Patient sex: F
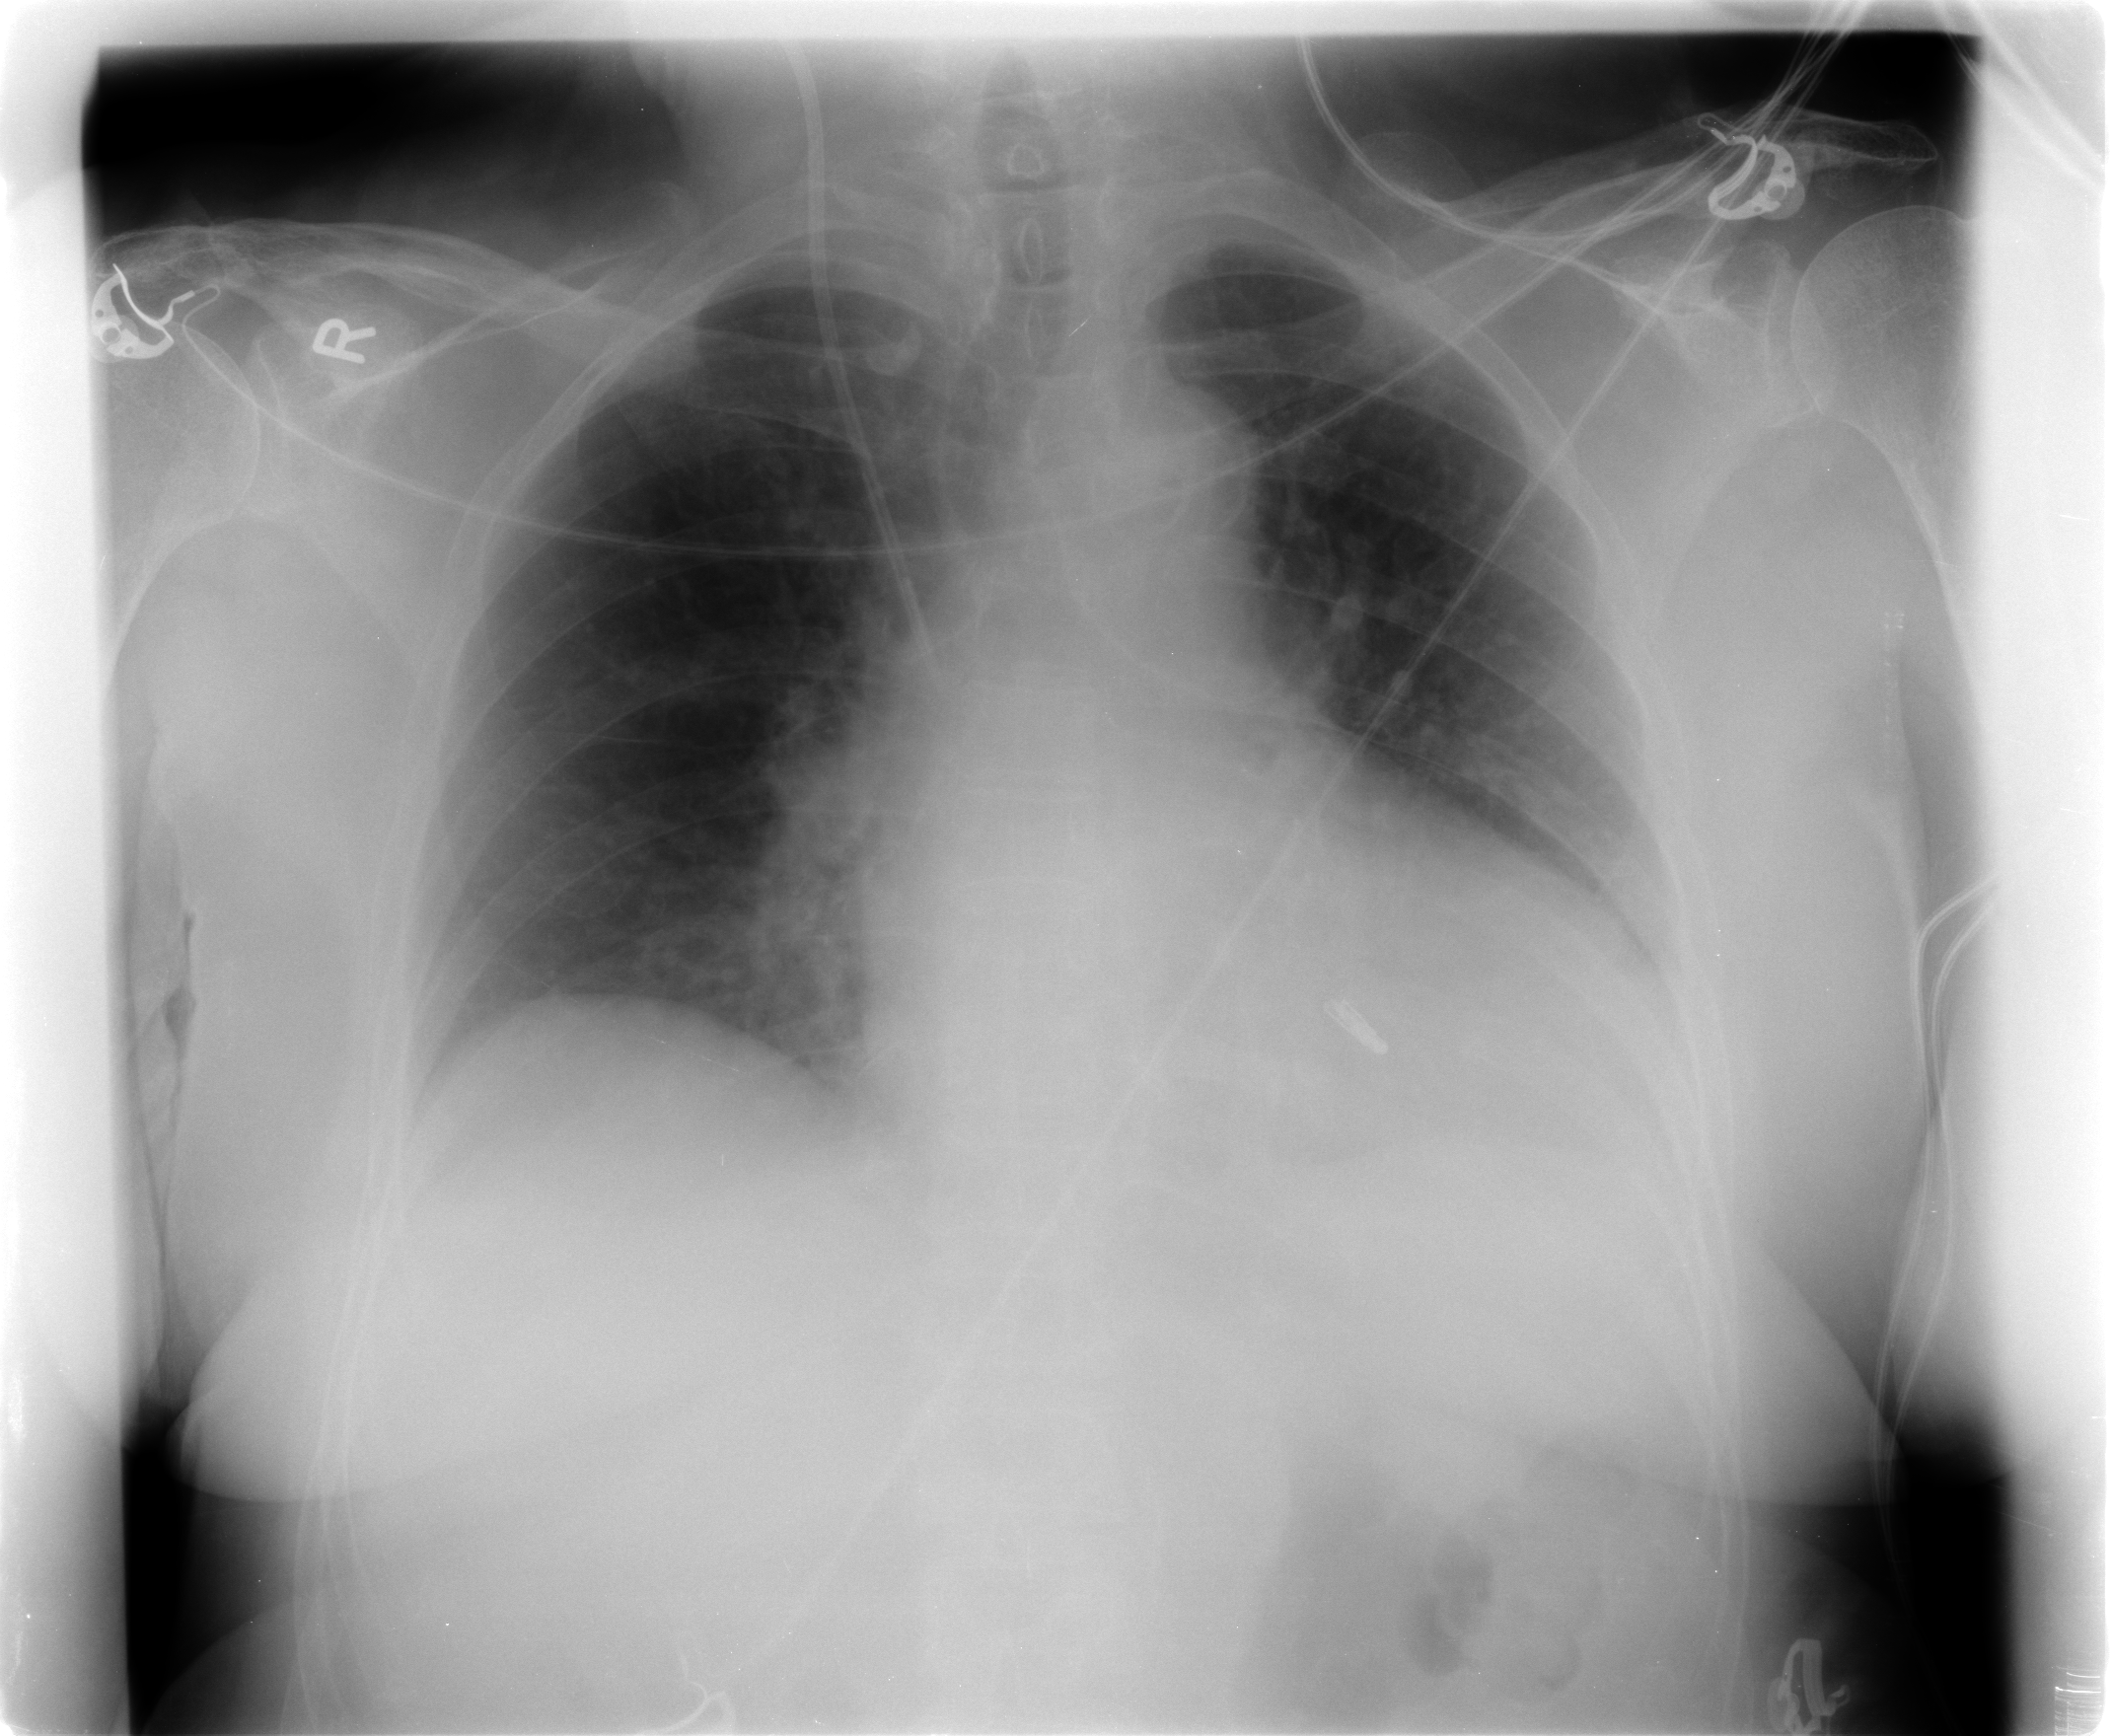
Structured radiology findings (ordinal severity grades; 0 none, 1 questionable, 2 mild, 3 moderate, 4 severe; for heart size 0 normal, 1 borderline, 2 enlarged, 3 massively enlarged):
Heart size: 2
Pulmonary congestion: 1
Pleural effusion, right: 0
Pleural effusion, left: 2
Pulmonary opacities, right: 0
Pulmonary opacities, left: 0
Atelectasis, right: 2
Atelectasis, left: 2